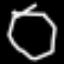
Label: octagon